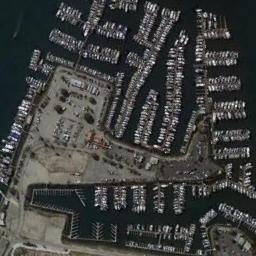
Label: harbor